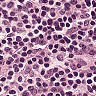
Metastatic tissue present: no